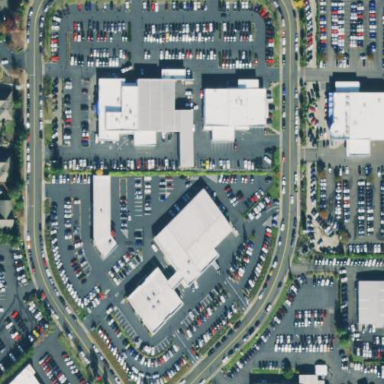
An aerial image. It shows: Building housing car shop.